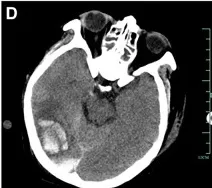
Results of the cranial CT scans during the patient's hospital stay. (F) Results of the patient's cranial CT on Day 35.
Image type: radiology (ct)